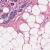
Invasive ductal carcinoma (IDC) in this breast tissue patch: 1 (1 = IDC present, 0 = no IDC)